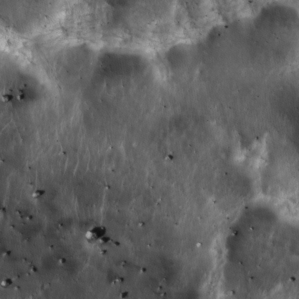
Label: non_frost